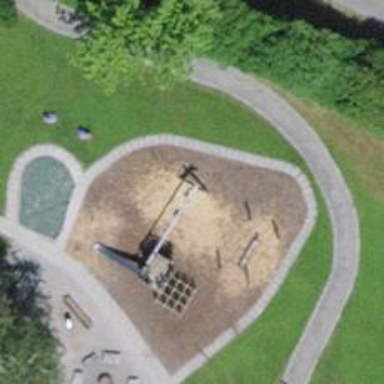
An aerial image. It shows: Playground featuring swings.